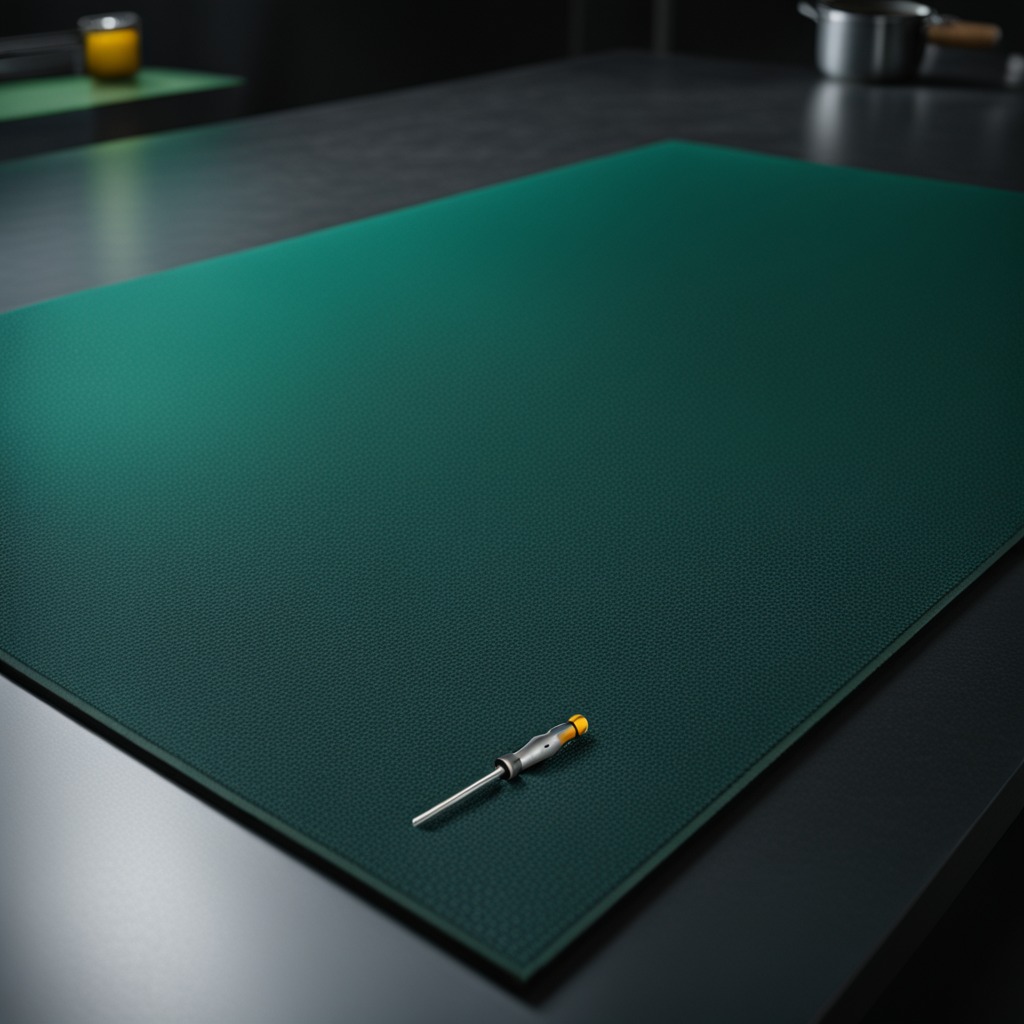
A screwdriver lies on the clean granite tabletop covered with a green rubber mat inside a workshop at night dim ambient light soft shadows worn but beneath the mat